Question: I want to create something like this.

When the button clicks main form will lock/disable/inaccessible. Then the another form load and do some processing.
(actually when the button clicked, it will read some text from a file and write to db. I put progress bar to give a nice look)
As I said I want to lock/disable/inaccessible main form and load the another form.
How can I do this ?
Please Help
Yohan
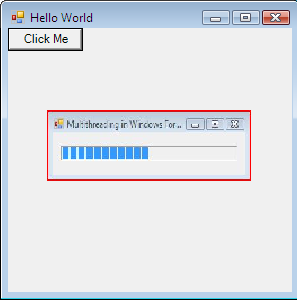
Answer: 'new Form().ShowDialog()' will do just that.